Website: crate-barrel
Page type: billing-address
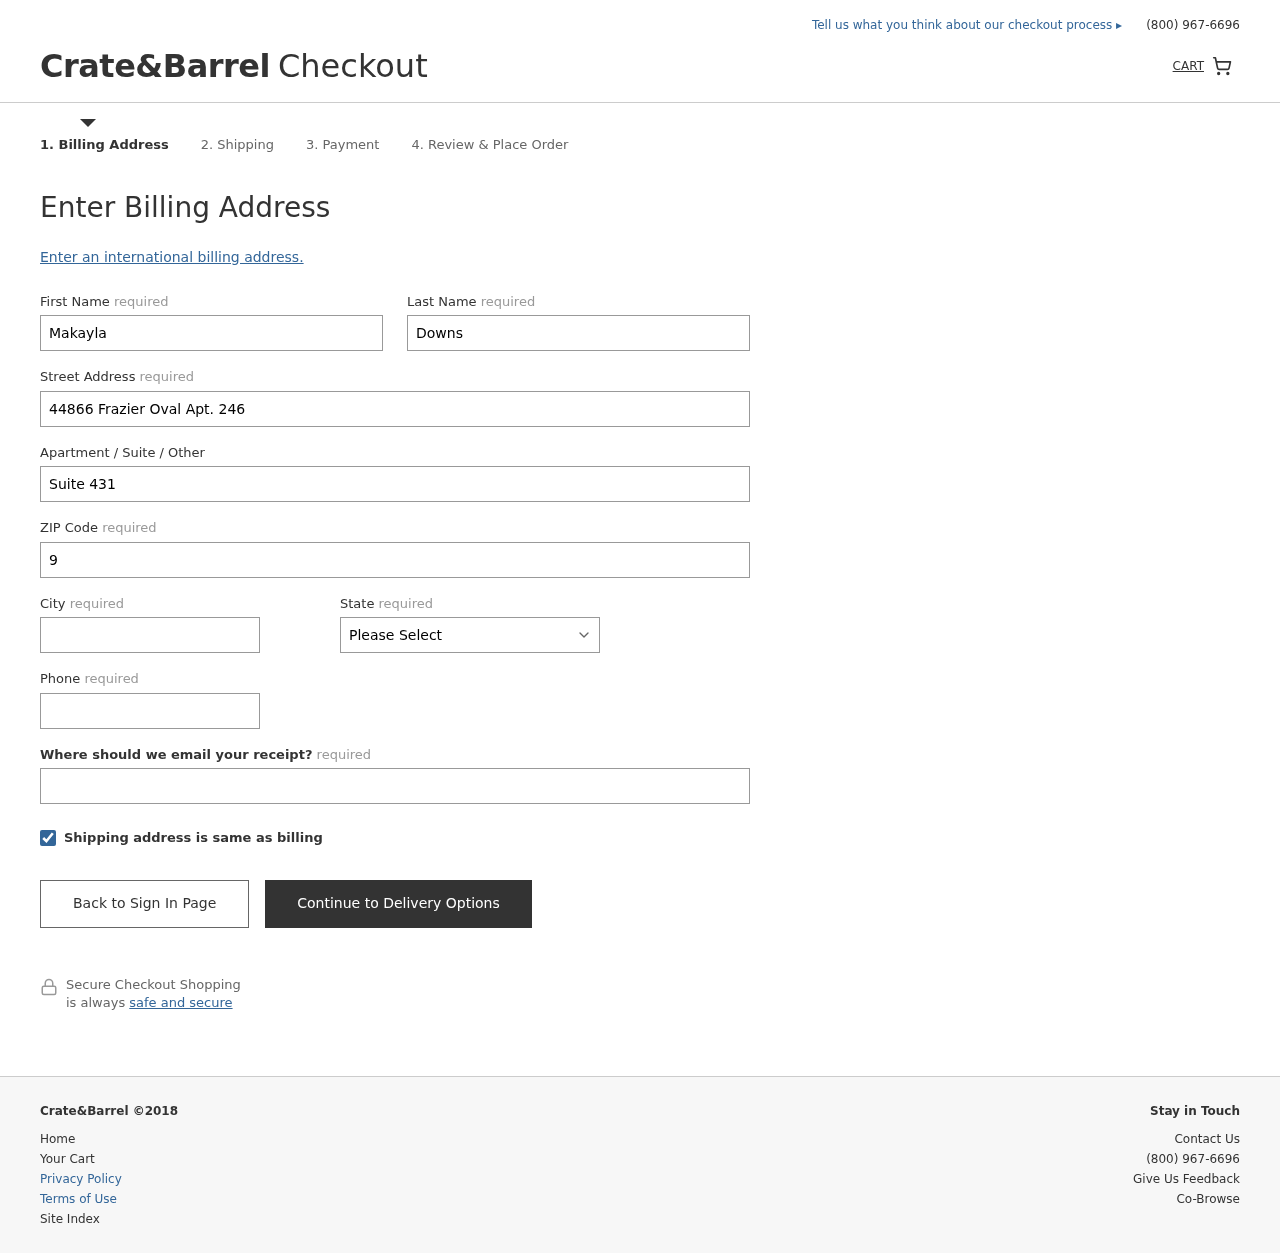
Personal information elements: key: PII_STATE
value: South Carolina
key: PII_FIRSTNAME
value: Makayla
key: PII_LASTNAME
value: Downs
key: PII_STREET
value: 44866 Frazier Oval Apt. 246
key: PII_STREET2
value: Suite 431
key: PII_POSTCODE
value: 91949
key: PII_CITY
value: Patrickhaven
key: PII_PHONE
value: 7275311196
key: PII_EMAIL
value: makayla_downs@yahoo.com